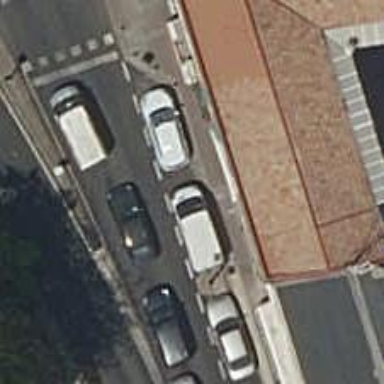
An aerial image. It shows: Bus stop with platform for public transport.